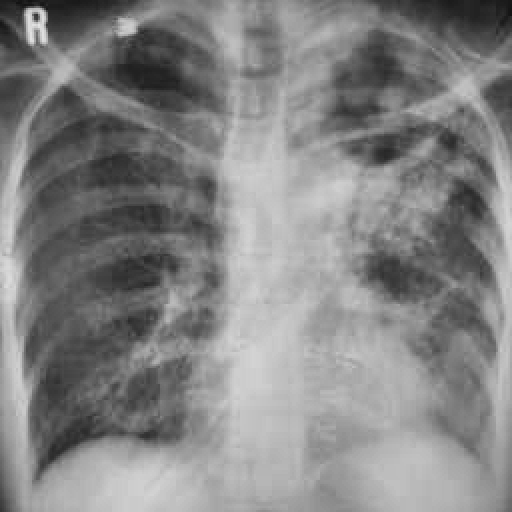
Finding: TUBERCULOSIS